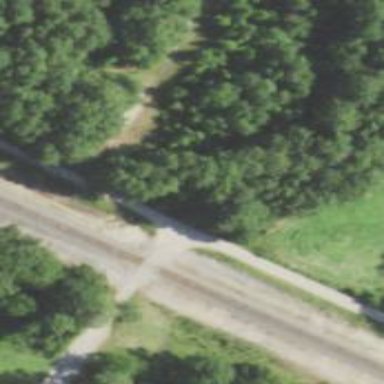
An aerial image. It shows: Road with stop sign.